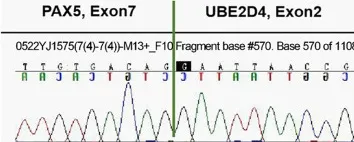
Terminus (red, RP11-652D9) of WT PAX5. (C) Sanger sequencing confirmed that PAX5 exon 7 was fused out-of-frame with UBE2D4 exon 2, and the schematics show the domains of the PAX5-UBE2D4 (PU) fusion protein, including PBD (DNA-binding domain), OP (octapeptide motif), NLS (nuclear localization sequence) and HD (homeodomain), and an additional 19-amino acid tail encoded by the UBE2D4 gene.
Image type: chart (chart)